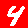
Digit: 4